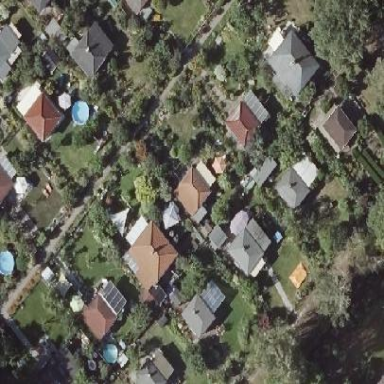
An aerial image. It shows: Plot in the allotments.